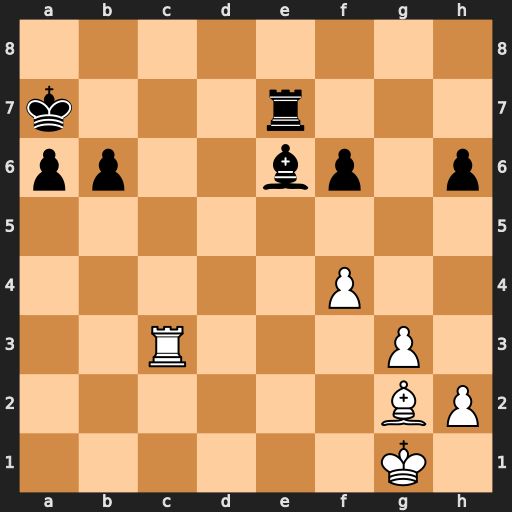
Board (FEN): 8/k3r3/pp2bp1p/8/5P2/2R3P1/6BP/6K1
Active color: w
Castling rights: -
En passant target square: -
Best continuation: Re3 Re8 Bc6 Bd7 Rxe8